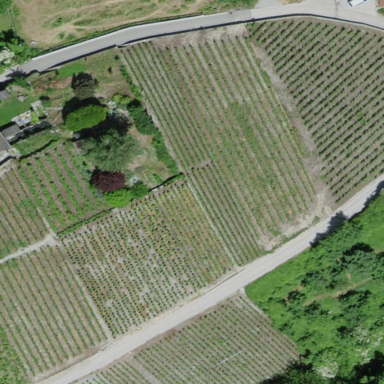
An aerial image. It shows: Vineyard with grape crops.